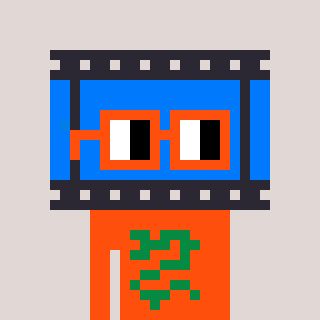
a pixel art character with square orange glasses, a film strip-shaped head and a orange-colored body on a warm background